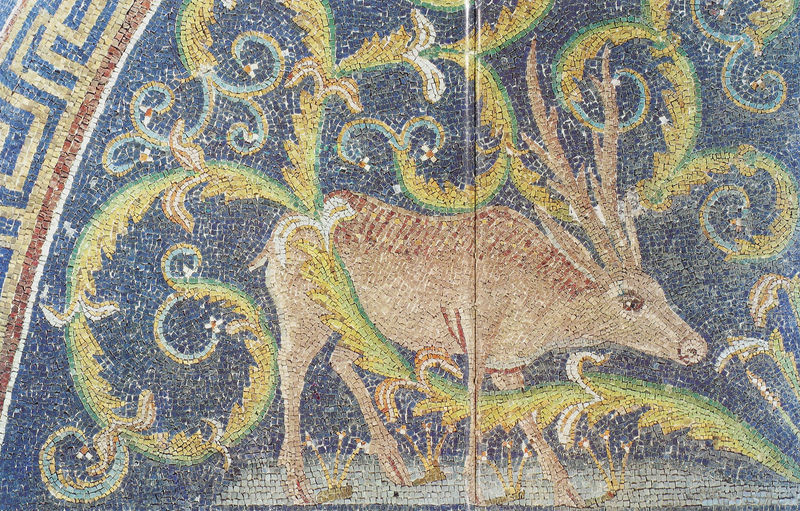
Titel: Mausoleum der Galla Placidia
Standort: Ravenna, Mausoleum der Galla Placidia (EU - I - Emilia-Romagna)
Schlagwörter: blau, blätter, gelb, grün, braun, rücken, blick, gras, tier, muster, ornament, alt, wand, augen, pflanzen, ranken, beine, fell, fußboden, detail, vert, ornamente, foto, fotografie, fliesen, kacheln, mosaik, hirsch, reh, schnauze, antik, geweih, porcelaine, meander, mäander, dessin, couleur, wildtier, antiquité, ligne, mosaique, ravenna, animal, volutes, sol, feuille, ancien, céramique, cerf, chevreuil, arabesque, taison, taisson, entrelac, mozaique